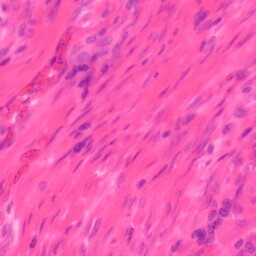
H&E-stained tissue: Colon